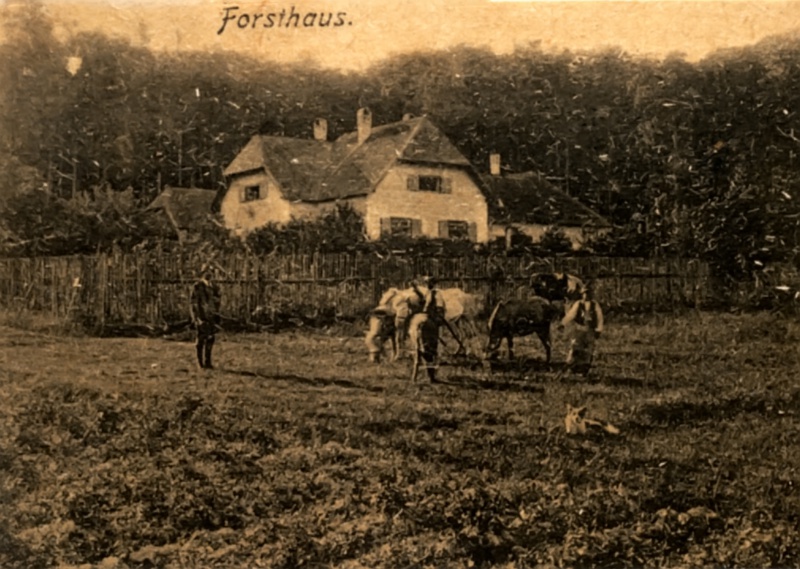
Institution: Gemeindearchiv Rastenfeld
Schlagwörter: dunkel, himmel, mann, bäume, landschaft, menschen, blumen, braun, fenster, hut, licht, männer, schwarz, weiss, dach, gebäude, gras, haus, hund, schnee, tier, tiere, wiese, zaun, alt, bart, mensch, feld, kühe, vieh, hütte, land, traurig, wald, arbeit, bauern, esel, fensterläden, kamin, landleben, pferd, pferde, schornstein, garten, sommer, acker, bäuerin, feldarbeit, heu, dorf, dächer, giebel, schornsteine, grasen, rind, bauernhof, hof, sepia, weste, frühling, bauer, anbau, waldrand, foto, fotografie, regen, scheune, lichtung, schwarz weiss, trüb, photo, schweigen, gewehr, fressen, bauernhaus, landwirtschaft, postkarte, gespann, ochsen, pflug, pflügen, hirten, hüten, stecken, horse, forst, früher, trist, reet, cowboy, pderde, farm, körnig, beschäftigung, härte, rass, forsthaus, bewirtschaftung, strenge haltung, traditionelle landwirtschaft, kühe hüten, schmutz, baunern, schwere arebeit